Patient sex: M
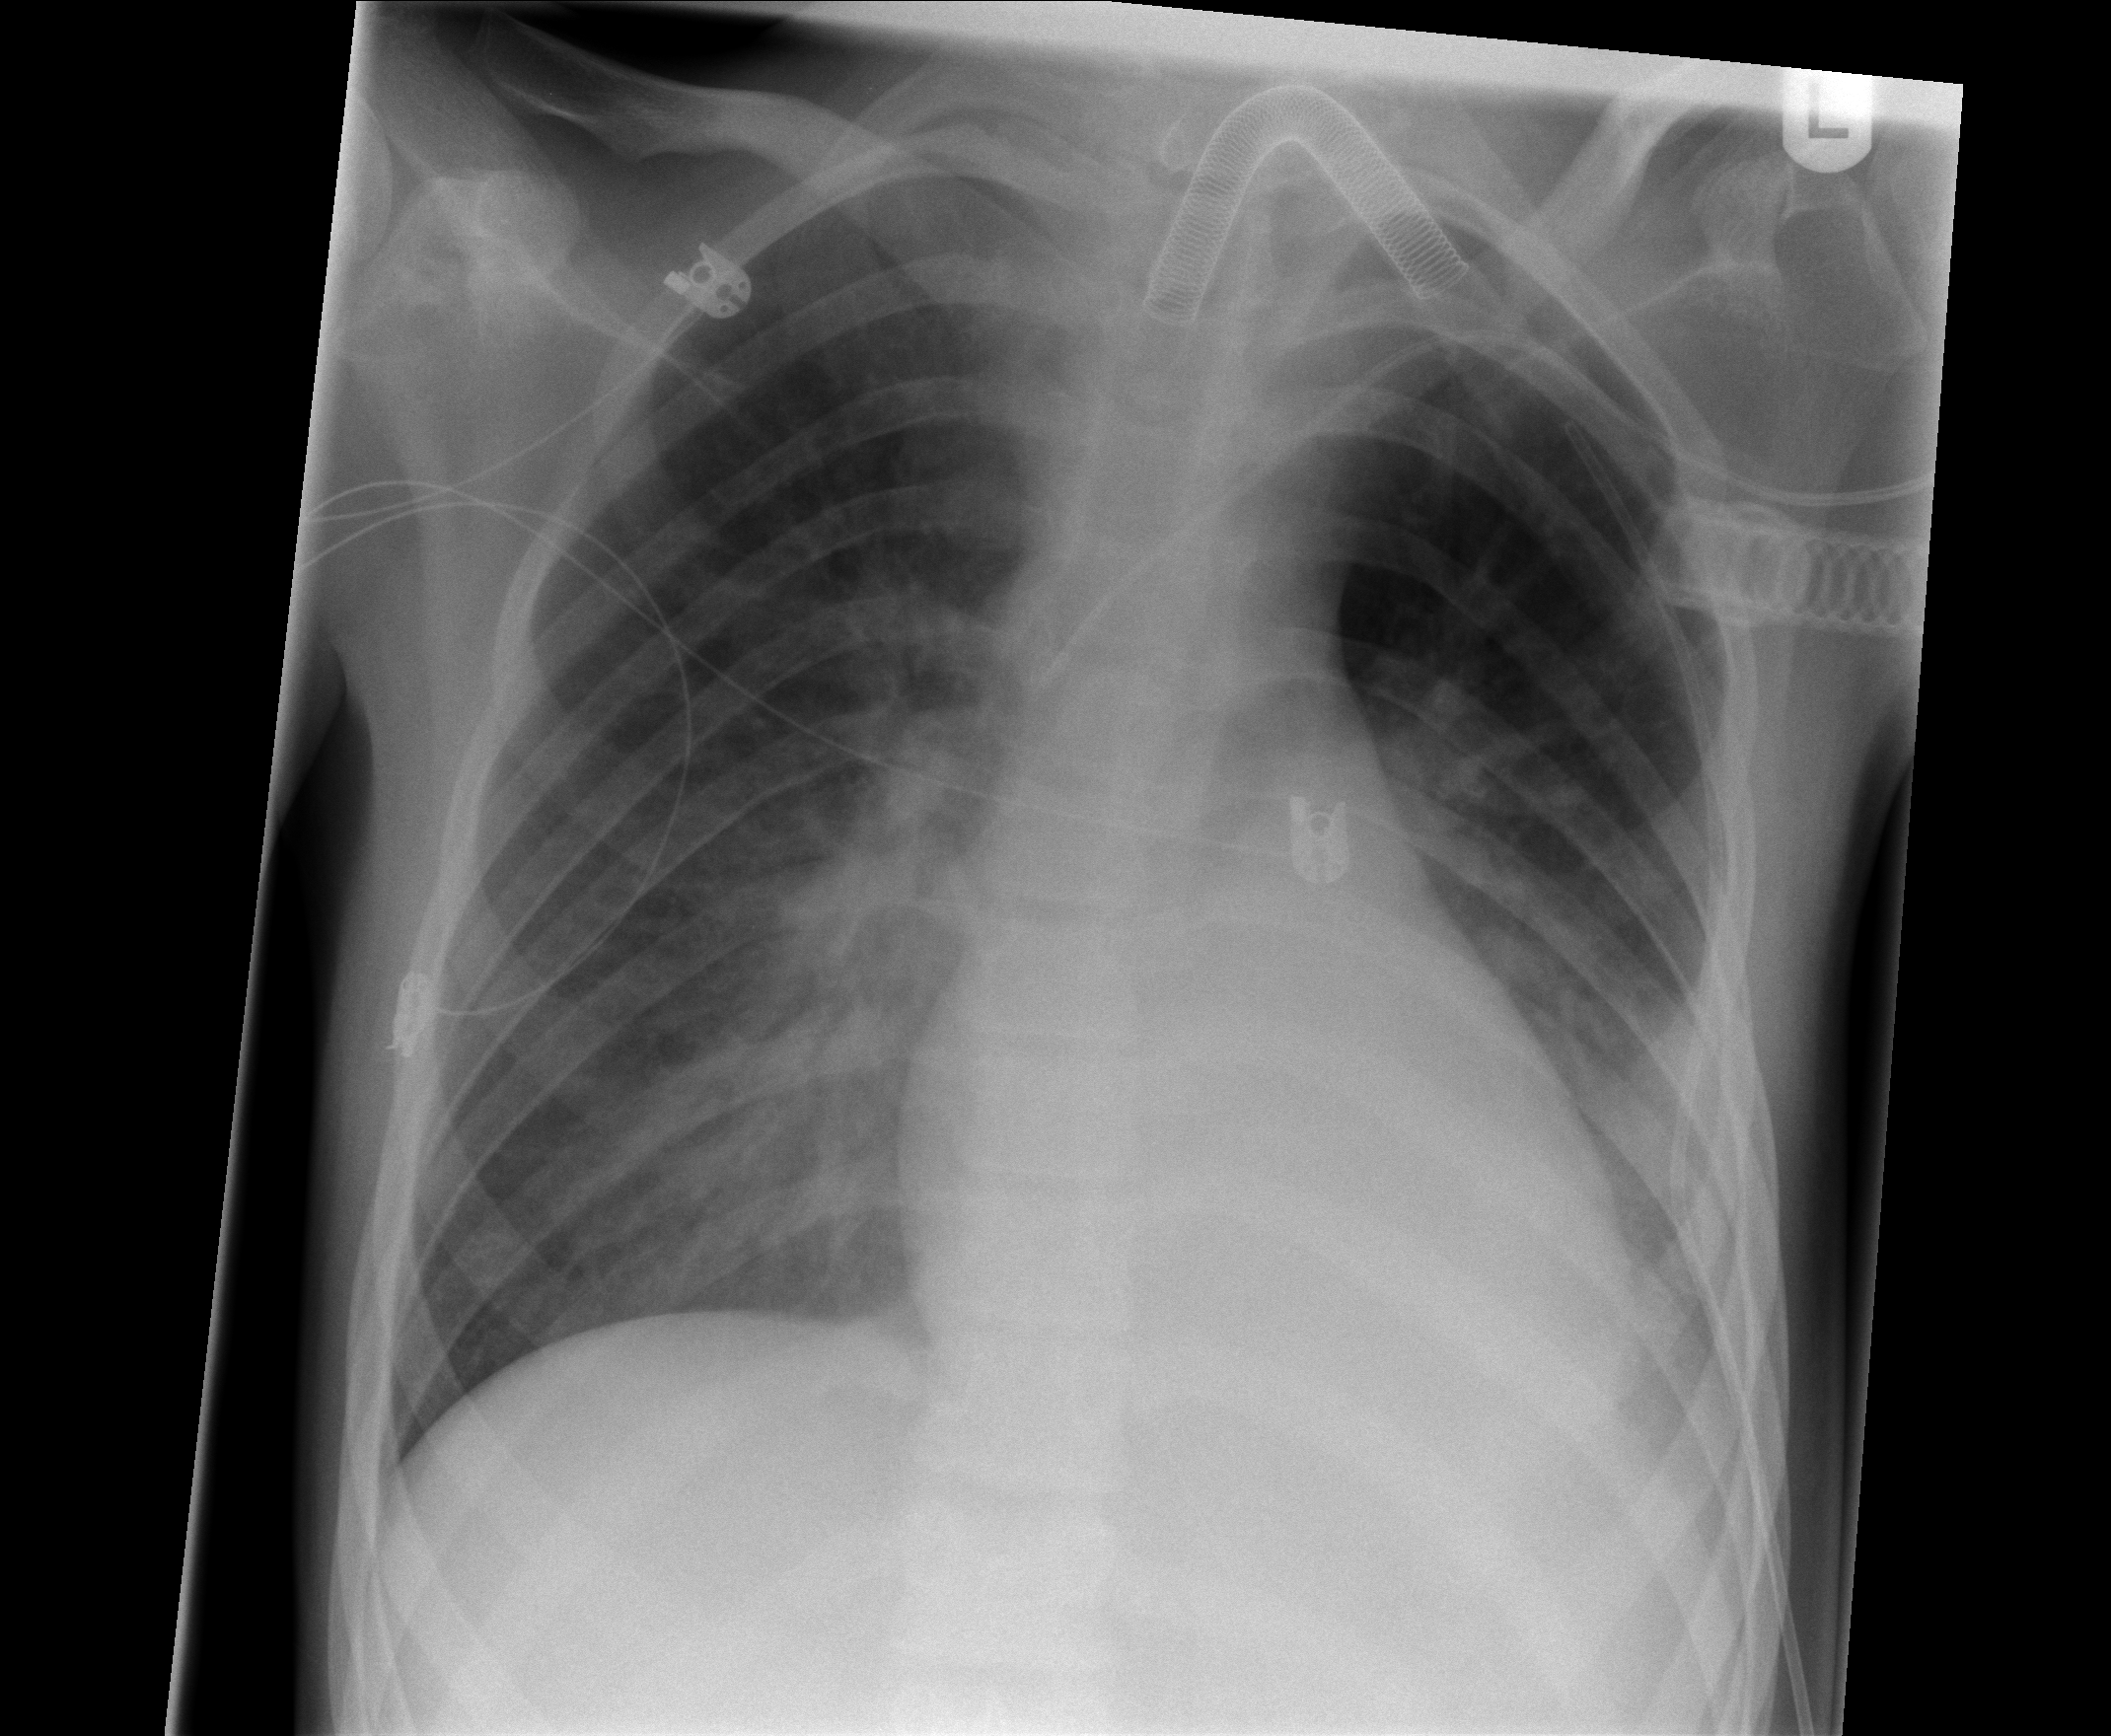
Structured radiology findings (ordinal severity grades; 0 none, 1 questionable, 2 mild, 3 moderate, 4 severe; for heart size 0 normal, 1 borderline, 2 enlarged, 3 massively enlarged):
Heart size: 0
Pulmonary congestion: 0
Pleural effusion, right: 0
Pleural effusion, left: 2
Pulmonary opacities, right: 0
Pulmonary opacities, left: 0
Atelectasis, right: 0
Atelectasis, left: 2